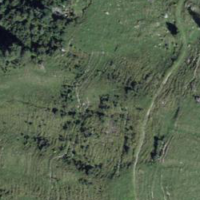
EUNIS habitat code: 31
Species observed at this site:
Ajuga pyramidalis